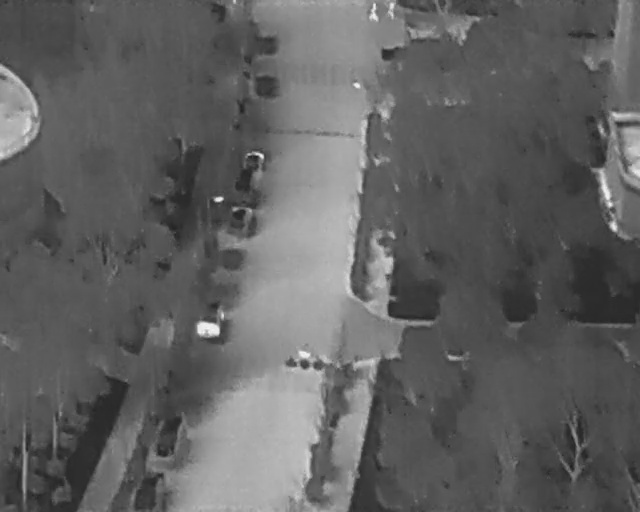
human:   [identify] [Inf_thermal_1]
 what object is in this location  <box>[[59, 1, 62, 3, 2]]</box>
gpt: <ref>1 small person at the top</ref>